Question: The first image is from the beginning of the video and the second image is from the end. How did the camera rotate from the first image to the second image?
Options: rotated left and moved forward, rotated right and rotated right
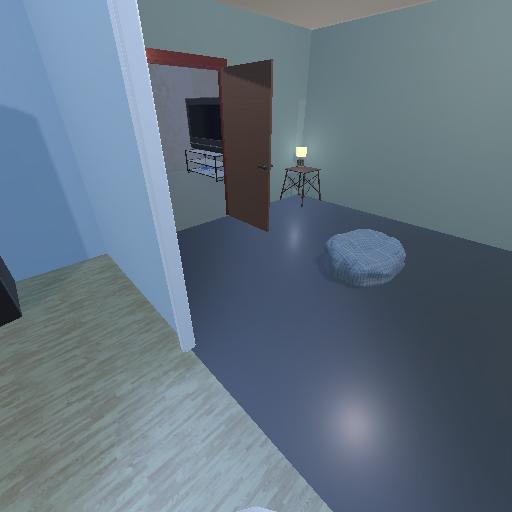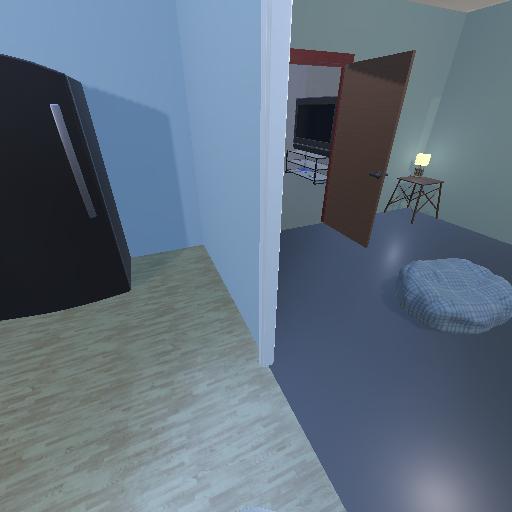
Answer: rotated left and moved forward